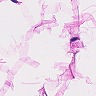
Metastatic tissue present: no